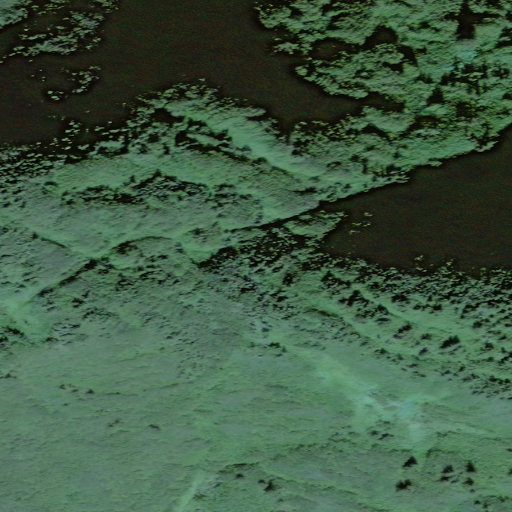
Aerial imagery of mountain in Alaska named Mount Rynda containing only unknown